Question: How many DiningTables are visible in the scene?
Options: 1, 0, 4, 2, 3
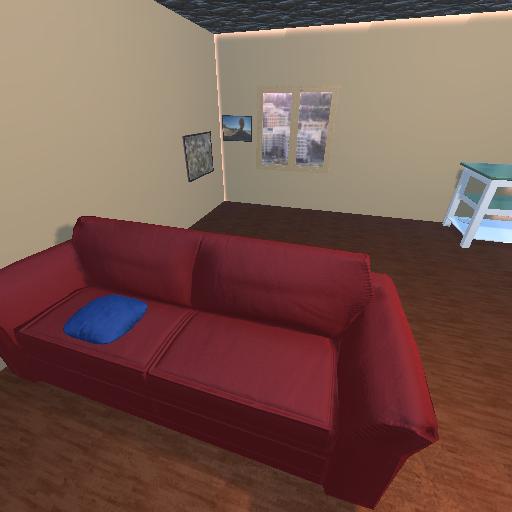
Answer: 1